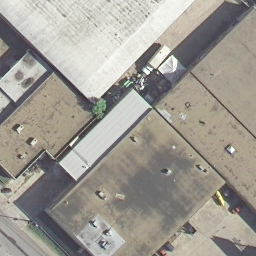
Label: buildings